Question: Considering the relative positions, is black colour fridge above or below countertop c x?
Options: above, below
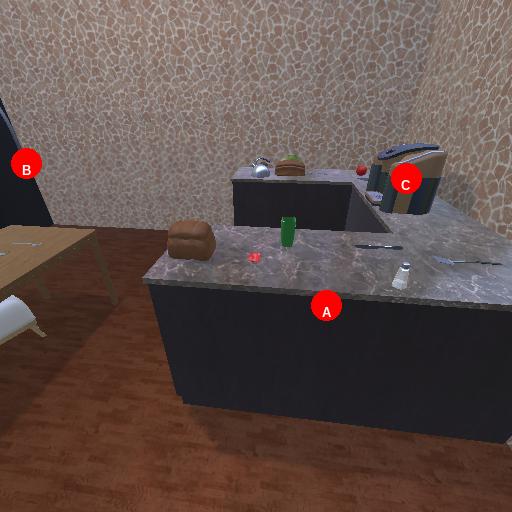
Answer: above